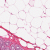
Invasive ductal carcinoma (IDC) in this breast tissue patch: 0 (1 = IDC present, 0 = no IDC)